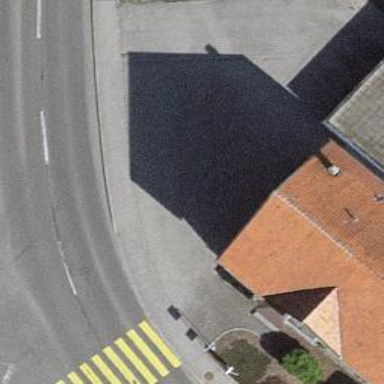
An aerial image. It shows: Bus stop with platform for public transport.